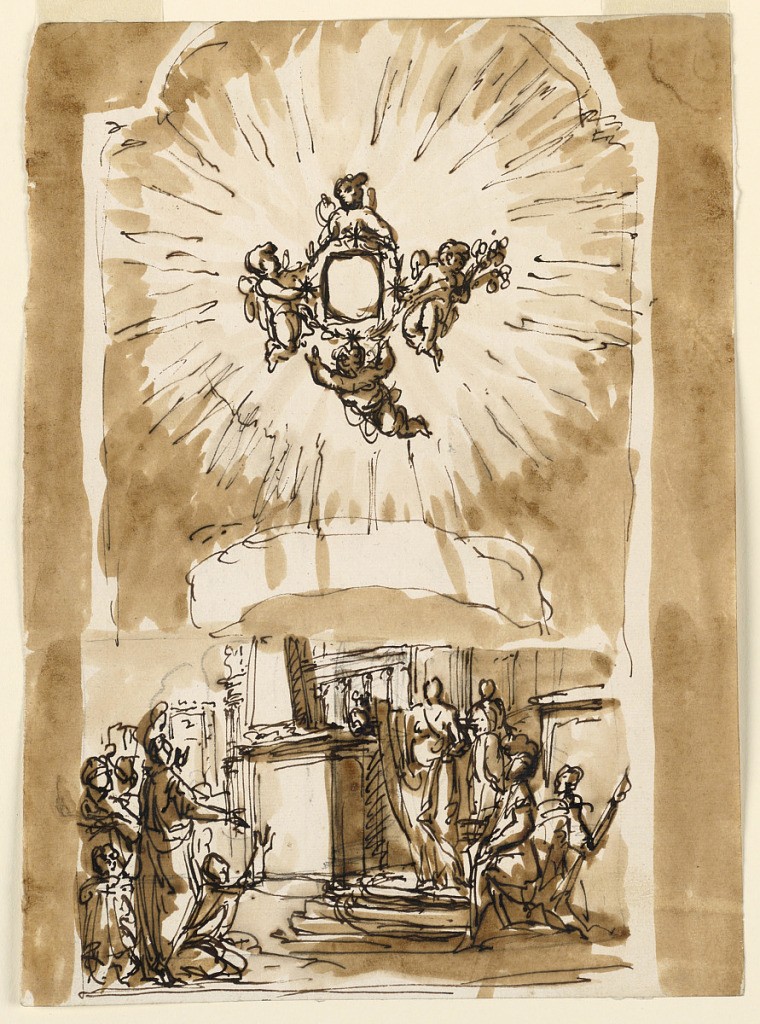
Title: Frame of a revered small painting
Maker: Giuseppe Barberi, Italian, 1746–1809
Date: ca. 1773–1774
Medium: Pen and brown ink, brush and brown wash, graphite
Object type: Drawing
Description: Four flying angels hold a wreath which surrounds the frame of the painting. It forms the center of a glory of rays beneath which is a paper scroll. Beneath, a woman in classical attire is shown putting upon or talking from a pedestal a pitcher. A crowd implores, or thanks her. Architectural setting, the upper part of which is not shown. Colored background.